Interaction volume radius: 10 \u00c5
Interaction volume height: 30 \u00c5
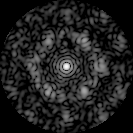
Disorder parameter: 0.686